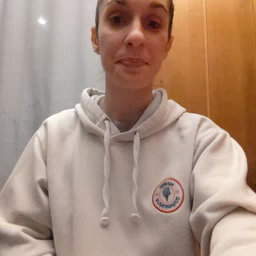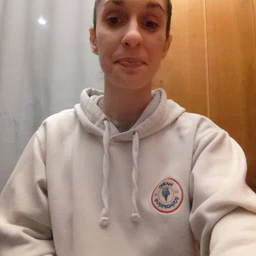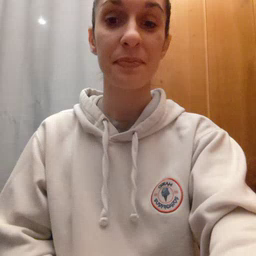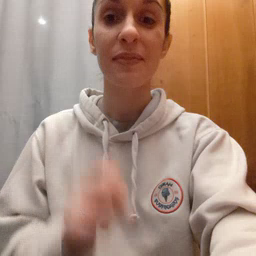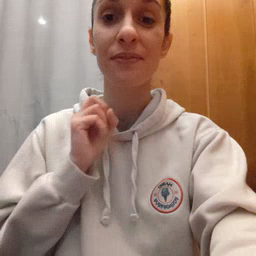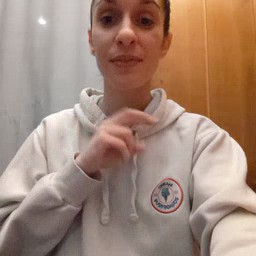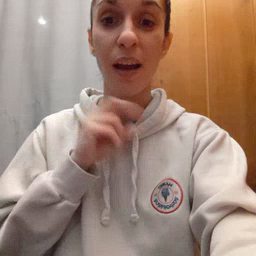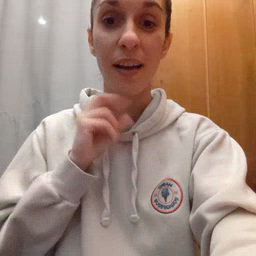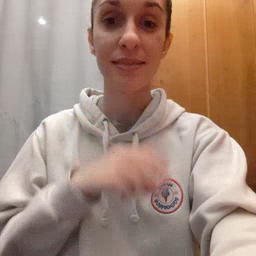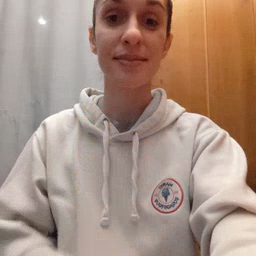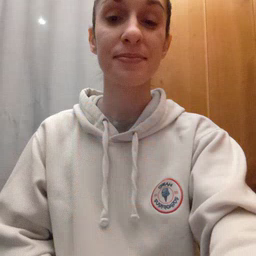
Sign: frog